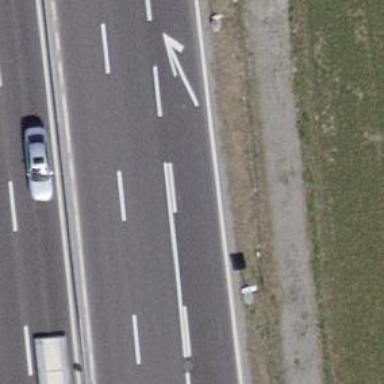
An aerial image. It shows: Asphalt motorway link.